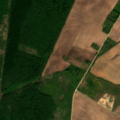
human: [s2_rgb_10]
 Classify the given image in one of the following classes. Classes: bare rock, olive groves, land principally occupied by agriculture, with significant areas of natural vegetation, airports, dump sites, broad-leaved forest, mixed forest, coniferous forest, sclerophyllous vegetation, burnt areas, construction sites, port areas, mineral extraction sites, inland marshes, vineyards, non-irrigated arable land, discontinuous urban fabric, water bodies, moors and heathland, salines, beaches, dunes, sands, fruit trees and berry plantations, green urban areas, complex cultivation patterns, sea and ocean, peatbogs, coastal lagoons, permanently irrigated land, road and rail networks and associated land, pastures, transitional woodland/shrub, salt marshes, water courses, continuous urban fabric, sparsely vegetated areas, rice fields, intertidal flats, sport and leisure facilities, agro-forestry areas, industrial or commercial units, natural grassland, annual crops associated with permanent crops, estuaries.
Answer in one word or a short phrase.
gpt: non-irrigated arable land, complex cultivation patterns, broad-leaved forest, transitional woodland/shrub